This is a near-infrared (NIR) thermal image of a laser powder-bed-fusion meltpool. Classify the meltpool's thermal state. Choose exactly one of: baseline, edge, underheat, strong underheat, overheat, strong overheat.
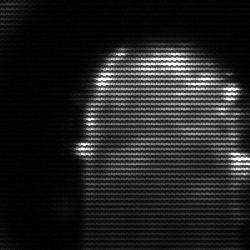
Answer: baseline